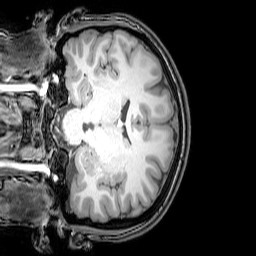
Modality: T1w
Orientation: coronal
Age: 20
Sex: female
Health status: healthy
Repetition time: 0.081 s
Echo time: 0.037 s